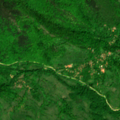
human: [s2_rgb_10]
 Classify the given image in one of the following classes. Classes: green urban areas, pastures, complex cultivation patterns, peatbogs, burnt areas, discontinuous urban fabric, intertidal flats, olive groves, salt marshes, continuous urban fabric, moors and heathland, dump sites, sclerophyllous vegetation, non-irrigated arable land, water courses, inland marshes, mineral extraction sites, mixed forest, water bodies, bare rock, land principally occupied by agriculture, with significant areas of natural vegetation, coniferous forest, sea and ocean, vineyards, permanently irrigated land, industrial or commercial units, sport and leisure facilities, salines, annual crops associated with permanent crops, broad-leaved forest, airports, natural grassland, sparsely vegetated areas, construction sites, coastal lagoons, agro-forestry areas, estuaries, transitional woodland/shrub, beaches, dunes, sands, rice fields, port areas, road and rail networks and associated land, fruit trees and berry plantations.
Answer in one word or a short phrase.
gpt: land principally occupied by agriculture, with significant areas of natural vegetation, broad-leaved forest, mixed forest, transitional woodland/shrub